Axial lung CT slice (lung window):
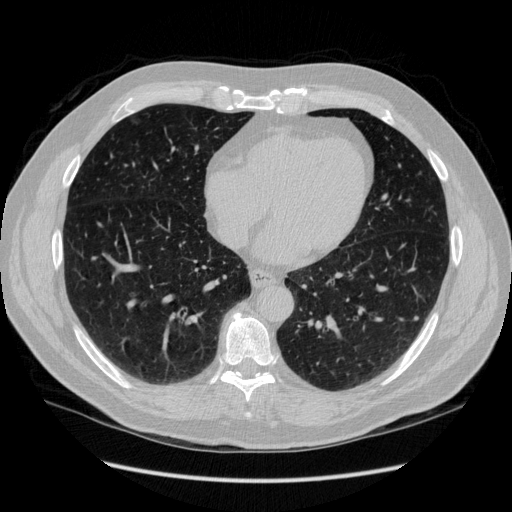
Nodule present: yes
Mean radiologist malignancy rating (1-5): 2